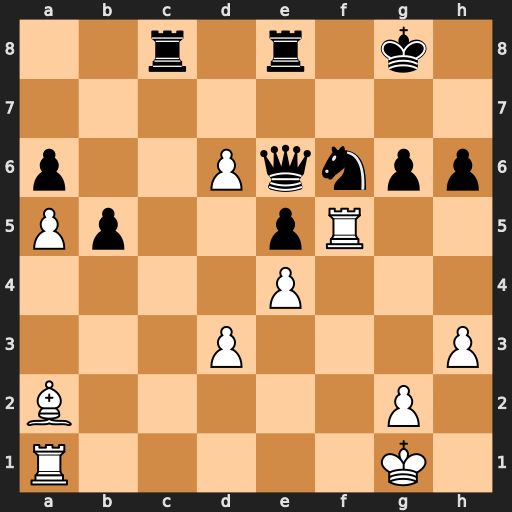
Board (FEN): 2r1r1k1/8/p2Pqnpp/Pp2pR2/4P3/3P3P/B5P1/R5K1
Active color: w
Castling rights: -
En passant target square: -
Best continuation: Rxf6 Qxa2 Rxa2